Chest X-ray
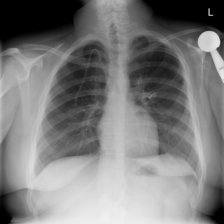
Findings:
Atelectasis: negative
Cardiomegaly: negative
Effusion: negative
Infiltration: positive
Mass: negative
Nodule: negative
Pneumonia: negative
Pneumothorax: negative
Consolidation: negative
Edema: negative
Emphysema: negative
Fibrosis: negative
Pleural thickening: negative
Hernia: negative